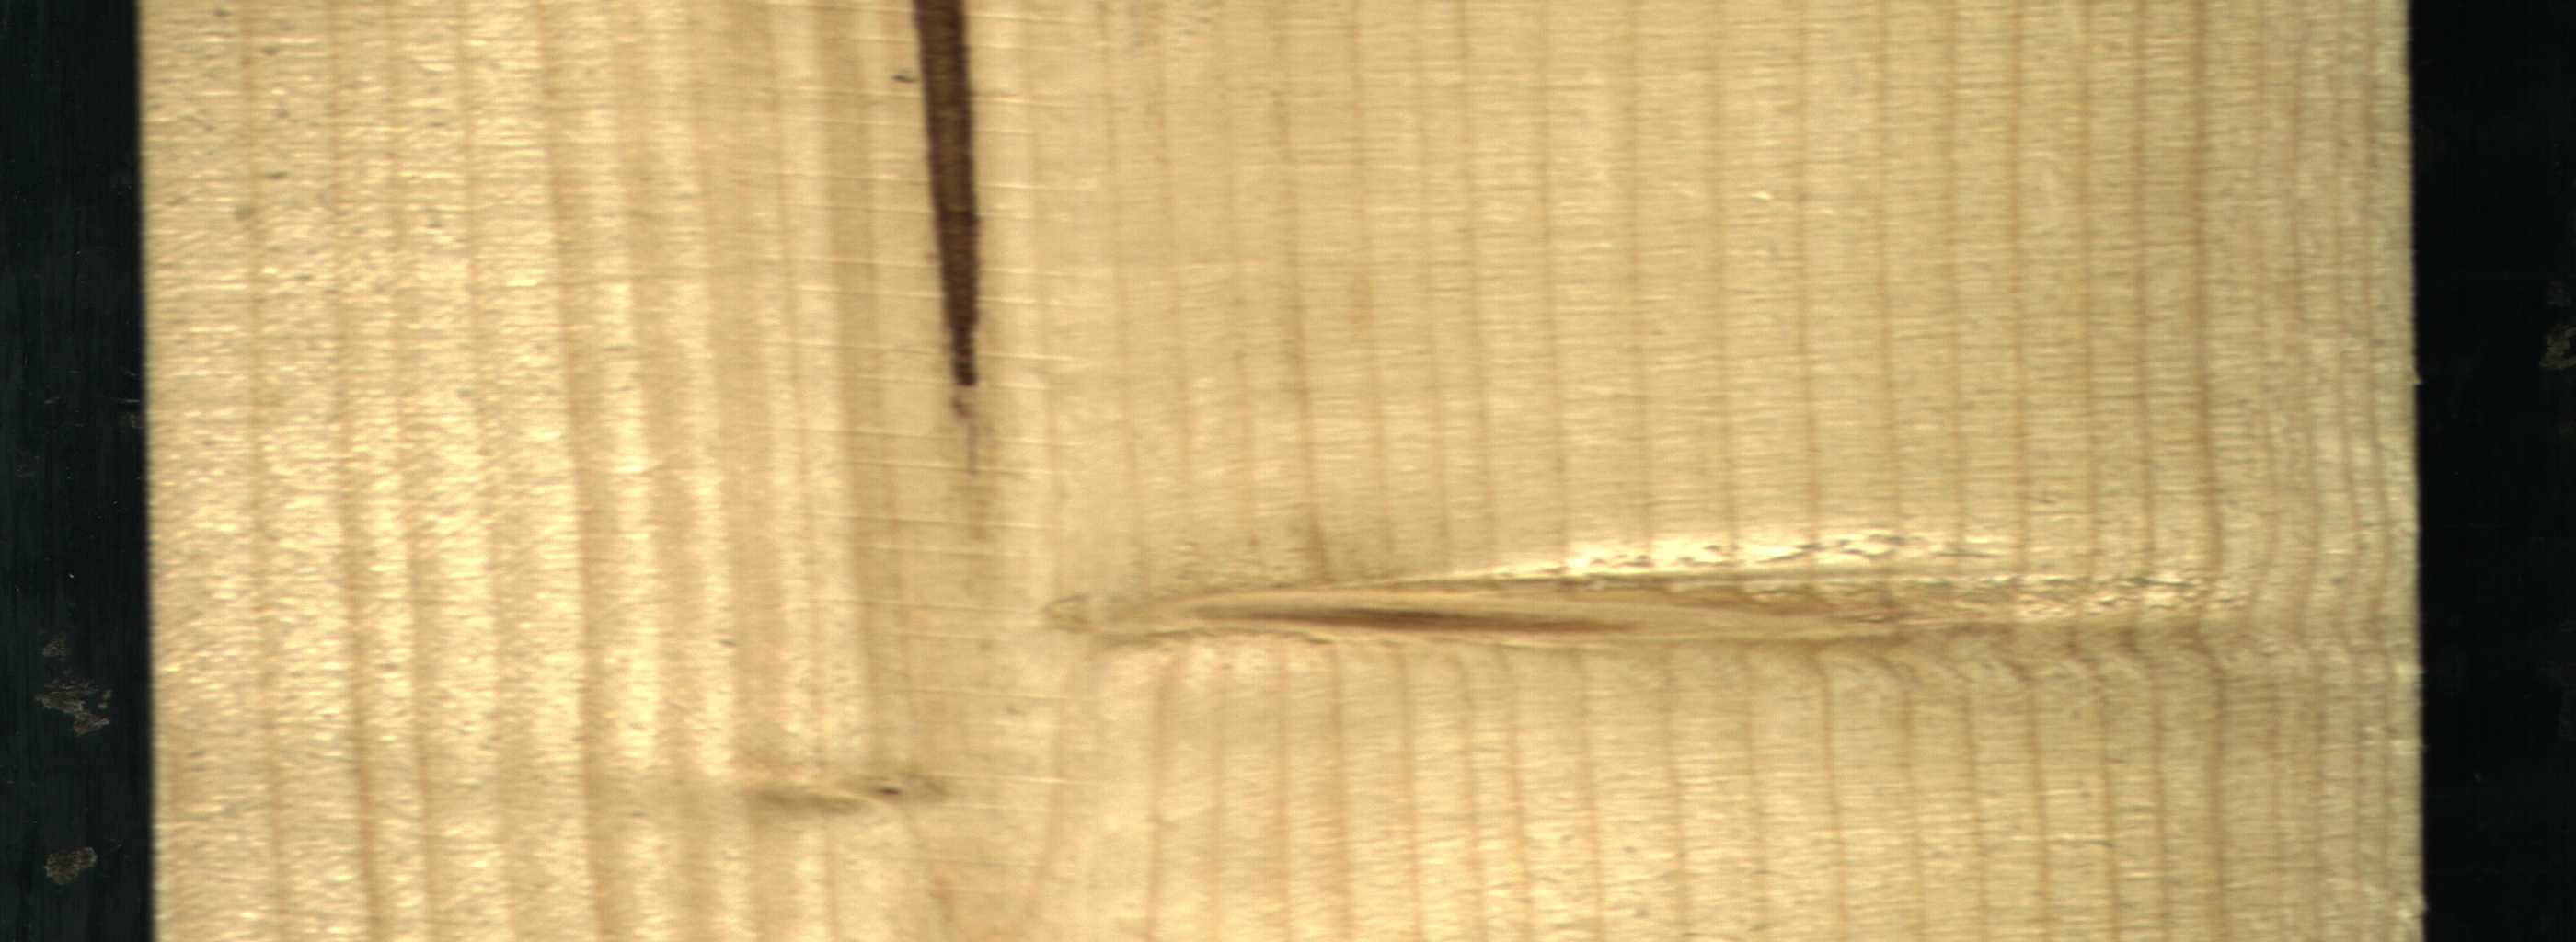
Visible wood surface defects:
Marrow
Live_Knot